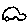
Label: car